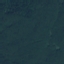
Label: Forest